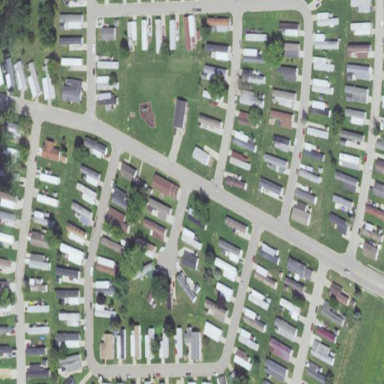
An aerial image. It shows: Residential area known as trailer park.